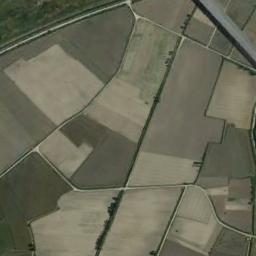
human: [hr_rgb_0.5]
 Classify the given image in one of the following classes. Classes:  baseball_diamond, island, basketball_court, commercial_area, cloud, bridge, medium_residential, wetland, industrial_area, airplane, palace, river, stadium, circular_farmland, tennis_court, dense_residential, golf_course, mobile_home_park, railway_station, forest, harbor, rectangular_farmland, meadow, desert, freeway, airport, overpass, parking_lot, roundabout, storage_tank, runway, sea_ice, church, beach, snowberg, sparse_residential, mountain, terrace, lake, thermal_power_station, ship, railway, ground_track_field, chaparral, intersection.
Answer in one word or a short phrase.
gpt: terrace